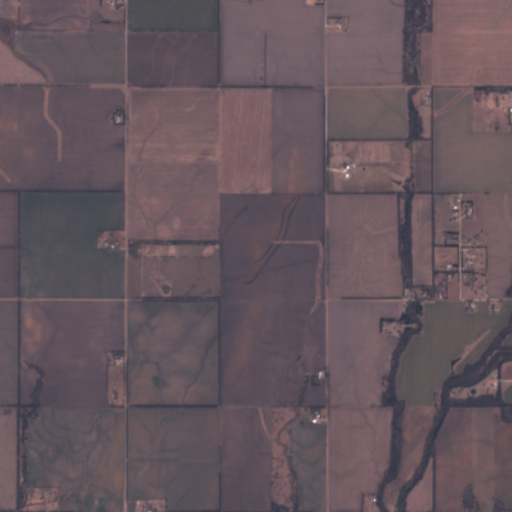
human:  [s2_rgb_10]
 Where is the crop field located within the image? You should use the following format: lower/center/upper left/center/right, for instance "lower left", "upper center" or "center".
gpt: The crop field is located in the lower right of the image.
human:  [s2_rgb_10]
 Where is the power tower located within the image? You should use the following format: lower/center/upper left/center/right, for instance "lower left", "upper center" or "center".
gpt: There is no power tower in the image.